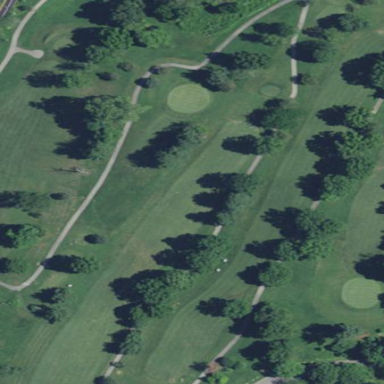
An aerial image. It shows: Golf fairway surrounded by grass.